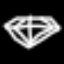
Label: diamond